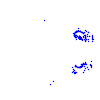
Particle: proton